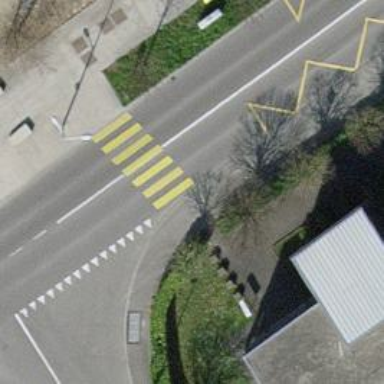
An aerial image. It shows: Marked crossing on asphalt footway.